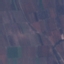
Land use / land cover: PermanentCrop